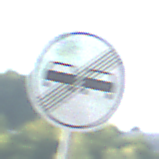
Verkehrszeichen: EndeUeberholverbot
Umgebung: Outdoor, Nature
Tageszeit: MorningAfternoon
Wetter: PartlyCloudy
Licht: Natural
Jahreszeit: NotSpecified
Kontrast: HighContrast